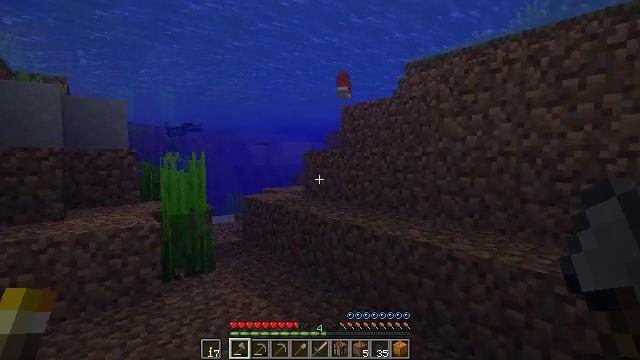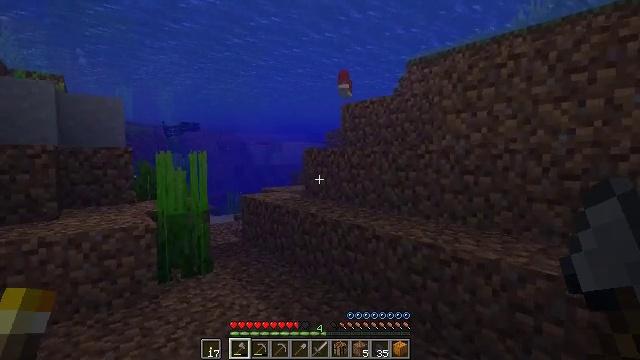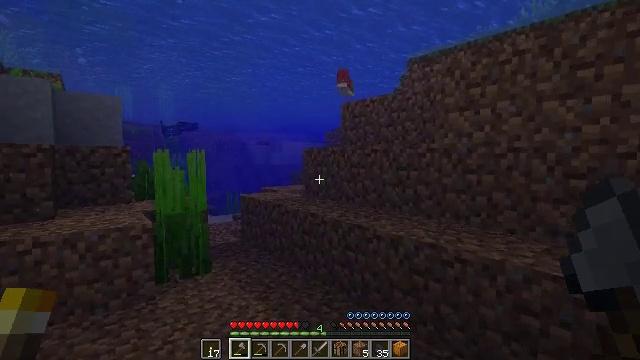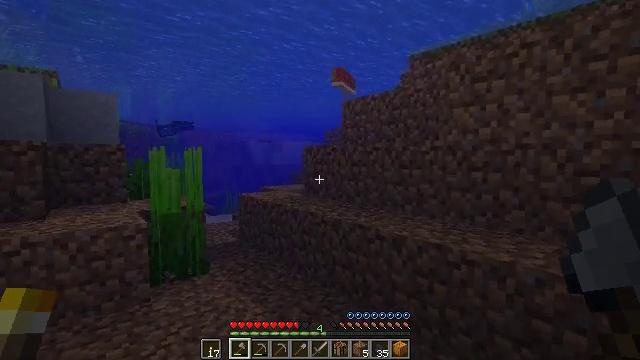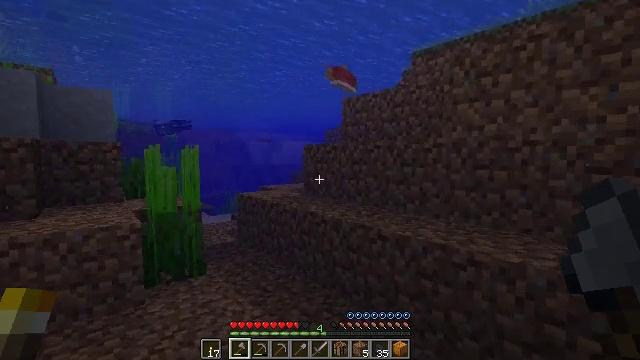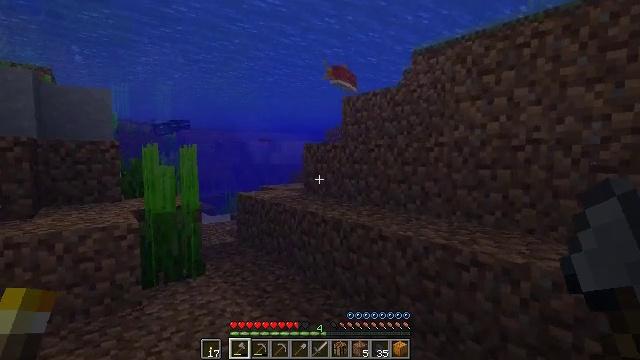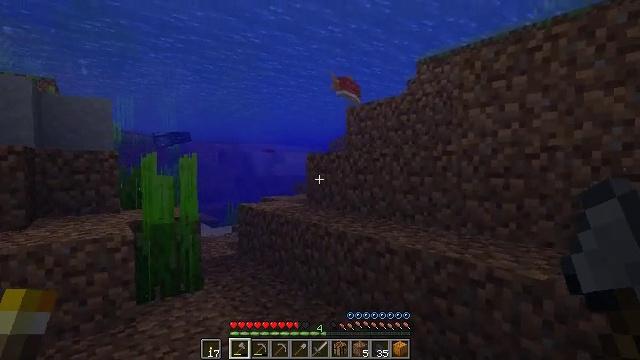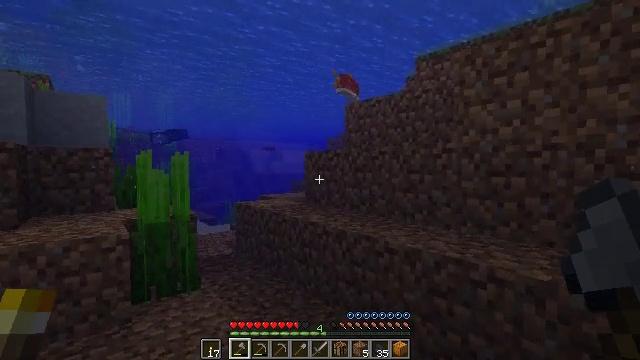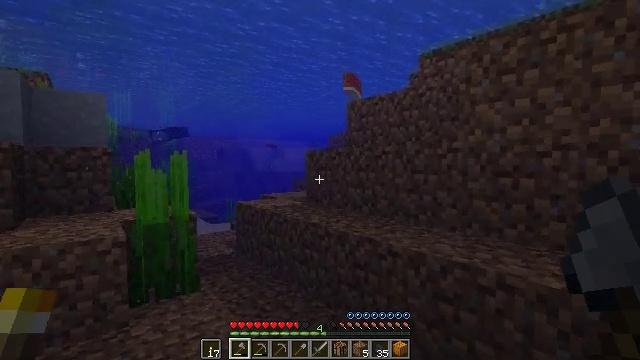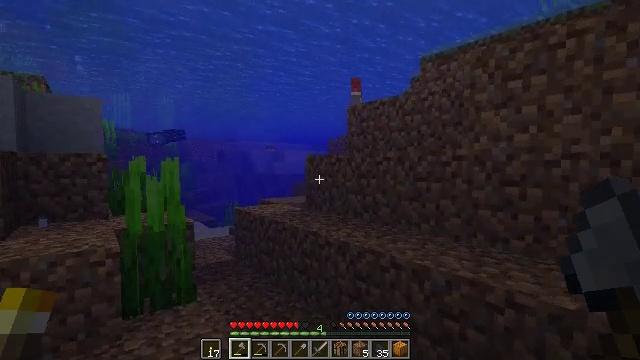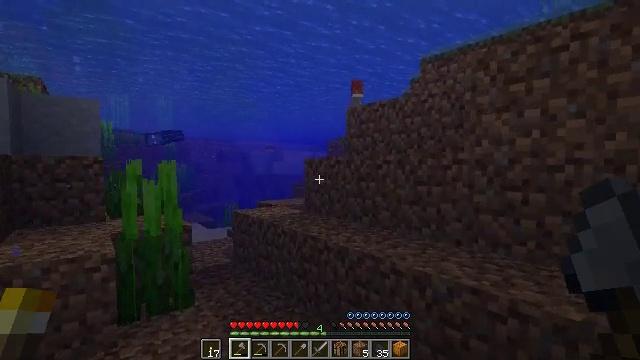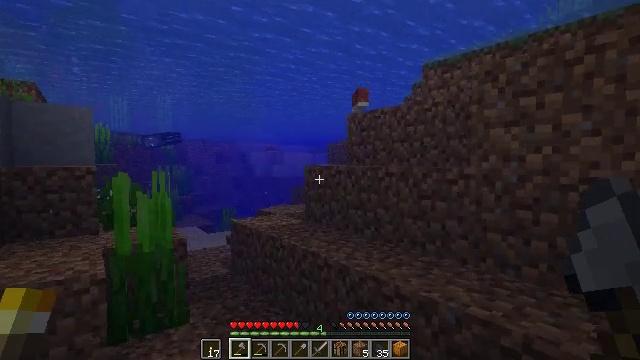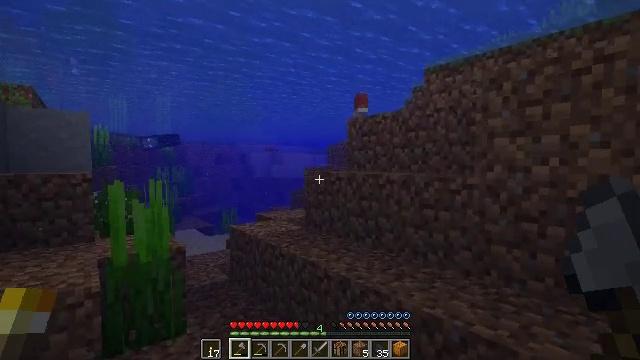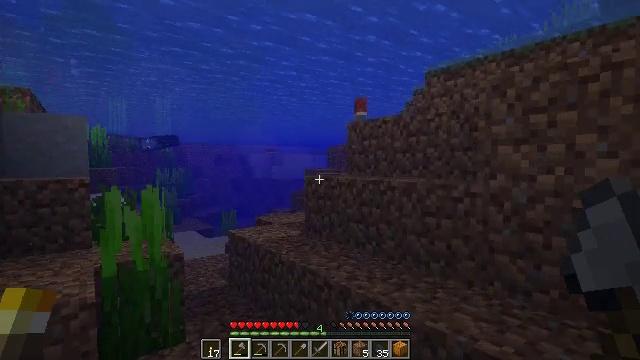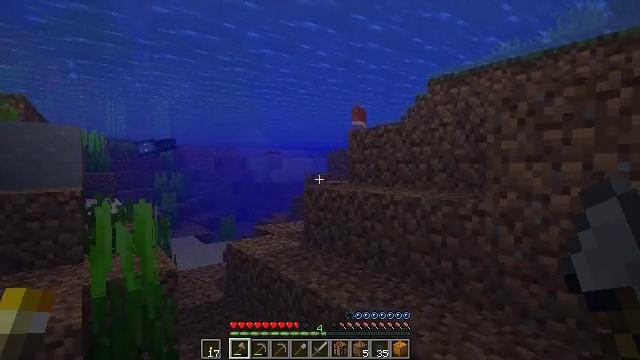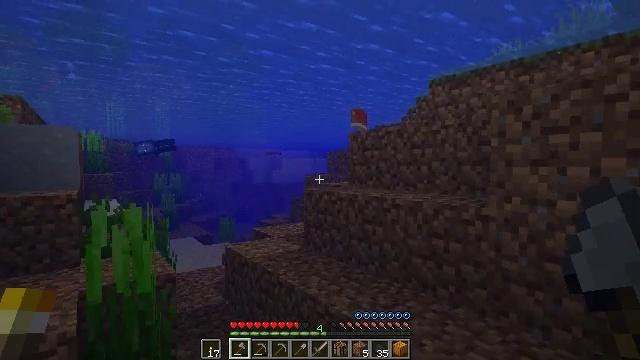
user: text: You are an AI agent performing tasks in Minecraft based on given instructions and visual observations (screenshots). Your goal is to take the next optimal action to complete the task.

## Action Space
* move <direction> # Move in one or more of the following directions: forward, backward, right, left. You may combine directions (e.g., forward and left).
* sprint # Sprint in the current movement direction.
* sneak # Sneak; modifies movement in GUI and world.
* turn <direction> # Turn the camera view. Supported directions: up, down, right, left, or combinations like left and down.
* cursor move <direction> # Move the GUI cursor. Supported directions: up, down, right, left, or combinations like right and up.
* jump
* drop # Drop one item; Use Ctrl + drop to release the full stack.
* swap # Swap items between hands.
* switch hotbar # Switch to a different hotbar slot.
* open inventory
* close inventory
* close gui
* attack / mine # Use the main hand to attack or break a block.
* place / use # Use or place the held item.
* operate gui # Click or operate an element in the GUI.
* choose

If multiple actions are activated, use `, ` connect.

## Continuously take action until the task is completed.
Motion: motion action
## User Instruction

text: Hunt a salmon.
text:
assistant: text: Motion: move forward
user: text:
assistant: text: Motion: move forward
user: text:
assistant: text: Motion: move forward
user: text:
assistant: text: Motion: move forward
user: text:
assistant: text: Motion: move forward
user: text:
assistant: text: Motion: move forward, turn up
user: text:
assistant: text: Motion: move forward, jump
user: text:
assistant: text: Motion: move forward, jump
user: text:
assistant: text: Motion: move forward, jump
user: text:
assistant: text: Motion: move forward, jump
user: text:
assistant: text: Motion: move forward, jump
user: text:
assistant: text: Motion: move forward, jump
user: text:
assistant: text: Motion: move forward
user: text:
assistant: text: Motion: move forward
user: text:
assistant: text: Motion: move forward
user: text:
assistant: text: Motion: move forward
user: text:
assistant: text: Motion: move forward
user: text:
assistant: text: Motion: move forward
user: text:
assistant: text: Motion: move forward
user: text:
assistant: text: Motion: move forward
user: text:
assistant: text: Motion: move forward
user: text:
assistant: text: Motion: move forward, turn left
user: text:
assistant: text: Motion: move forward
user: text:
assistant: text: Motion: move forward
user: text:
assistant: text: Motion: move forward
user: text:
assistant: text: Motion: move forward
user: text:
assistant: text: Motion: move forward
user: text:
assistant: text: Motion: move forward, jump
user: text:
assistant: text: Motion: move forward, jump
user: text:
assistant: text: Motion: move forward, jump